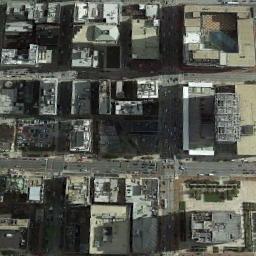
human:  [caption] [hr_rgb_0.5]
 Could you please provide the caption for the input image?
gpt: A commercial area has lots of buildings arranged neatly and some roads go through the commercial area .

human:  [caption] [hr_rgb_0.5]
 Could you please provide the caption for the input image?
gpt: There are some buildings arranged neatly on a commercial area .

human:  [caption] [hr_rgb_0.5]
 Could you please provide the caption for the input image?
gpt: There are many small houses .

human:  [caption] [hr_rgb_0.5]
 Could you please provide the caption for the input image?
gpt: The commercial area is near the road with many cars .

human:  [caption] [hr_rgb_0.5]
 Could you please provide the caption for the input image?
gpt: There are many dense tall buildings and several roads and many trees in a business district .